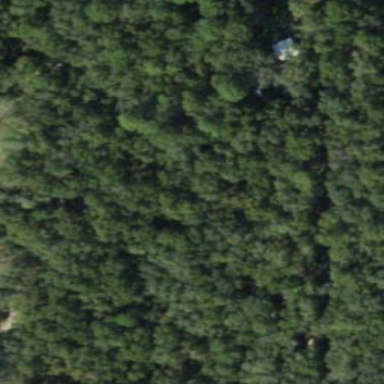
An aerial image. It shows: Mixed woodland with various types of leaves.